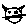
Label: cat